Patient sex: F
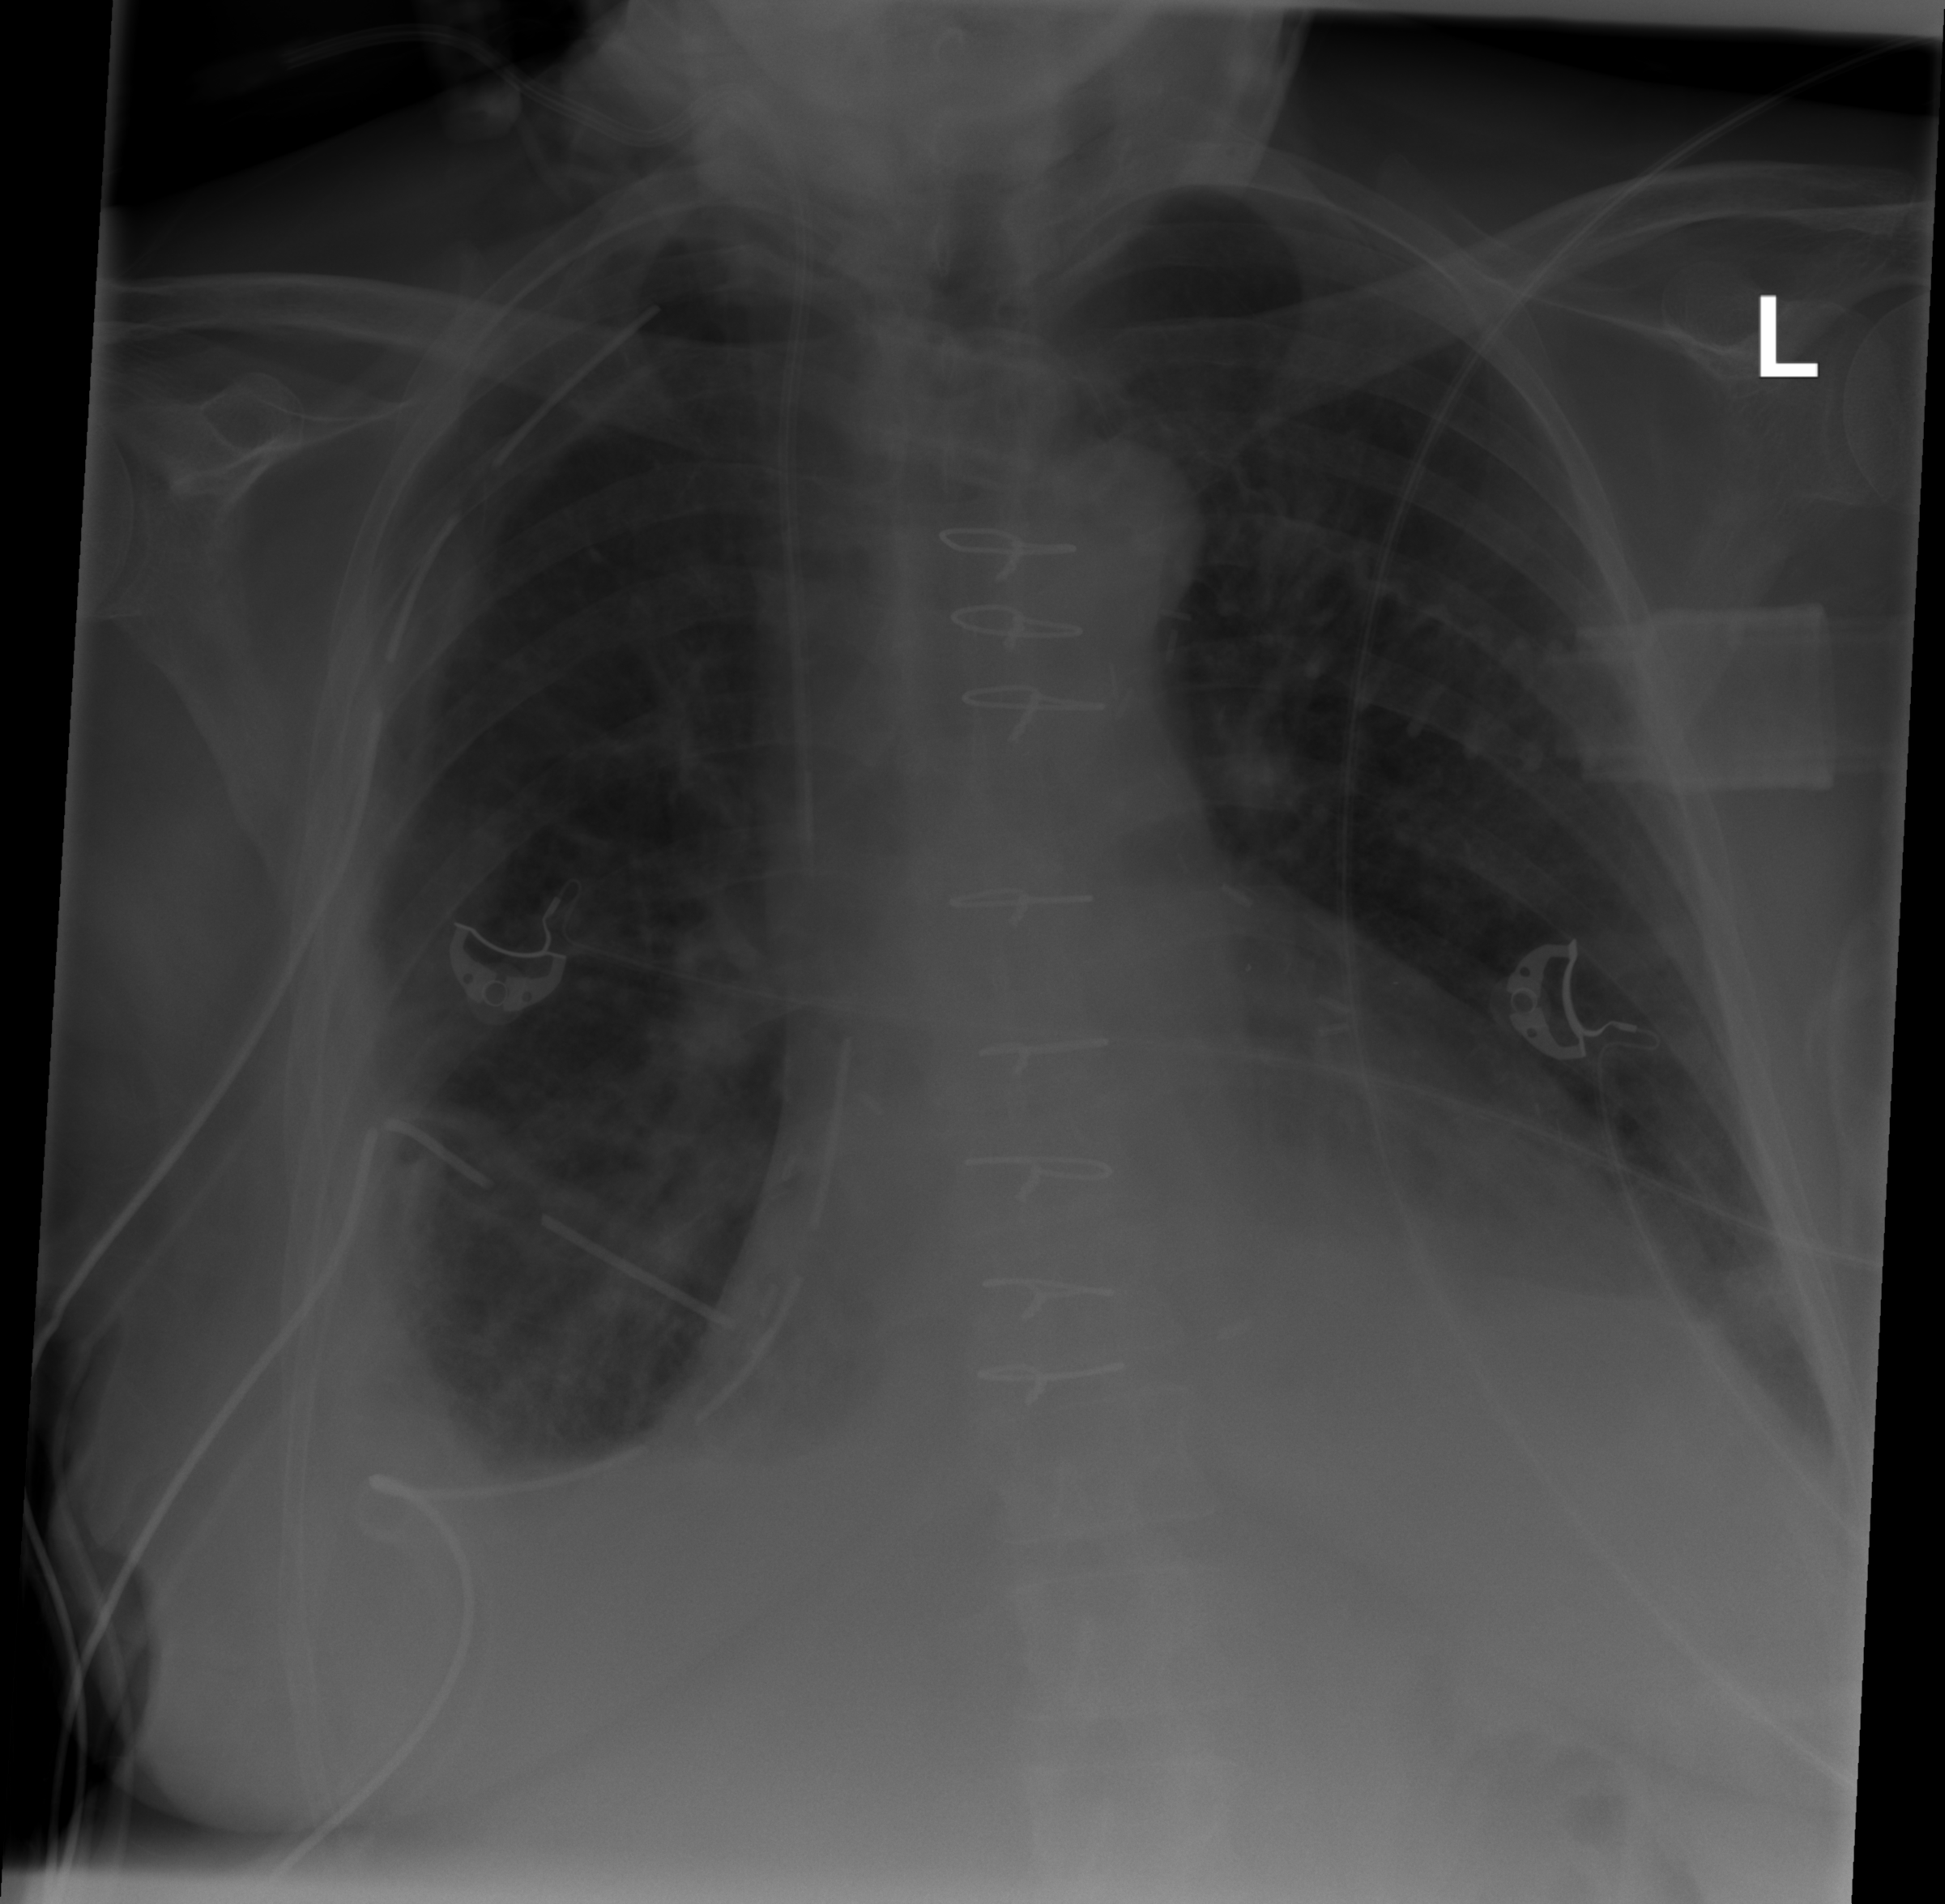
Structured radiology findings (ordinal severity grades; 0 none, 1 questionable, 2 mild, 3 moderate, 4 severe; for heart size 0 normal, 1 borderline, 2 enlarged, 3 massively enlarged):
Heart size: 1
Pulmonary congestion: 2
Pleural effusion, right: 2
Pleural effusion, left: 1
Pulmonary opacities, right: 2
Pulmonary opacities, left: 0
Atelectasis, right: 2
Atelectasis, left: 0